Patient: sex M, age 61
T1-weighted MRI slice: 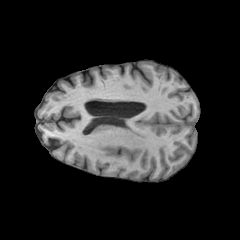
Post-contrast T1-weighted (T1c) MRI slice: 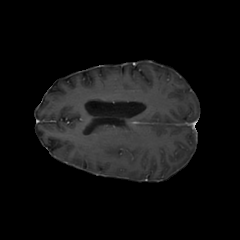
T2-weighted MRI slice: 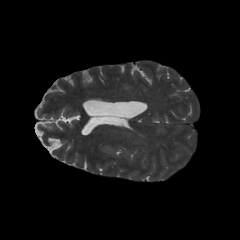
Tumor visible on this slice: no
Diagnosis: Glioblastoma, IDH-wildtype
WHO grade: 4